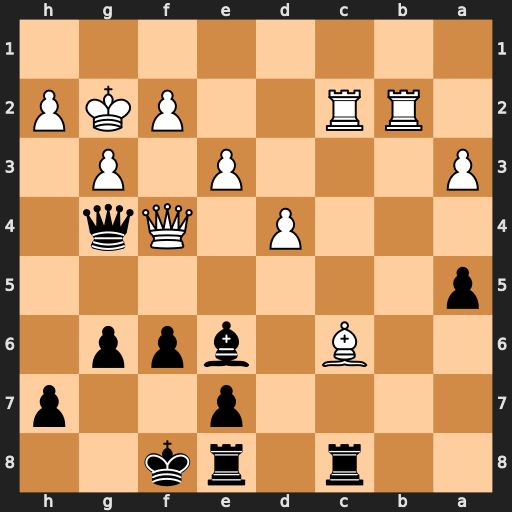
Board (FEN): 2r1rk2/4p2p/2B1bpp1/p7/3P1Qq1/P3P1P1/1RR2PKP/8
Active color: b
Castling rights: -
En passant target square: -
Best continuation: Qxf4 gxf4 Rxc6 Rxc6 Bd5+ Kg3 Bxc6